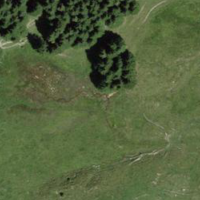
EUNIS habitat code: 24
Species observed at this site:
Calluna vulgaris